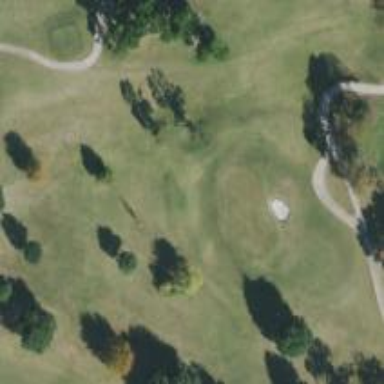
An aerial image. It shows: View of golf hole.